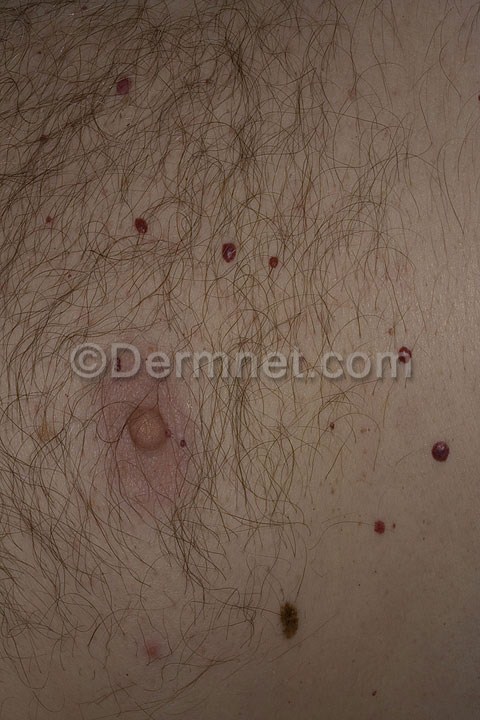
Disease: Vascular Tumors